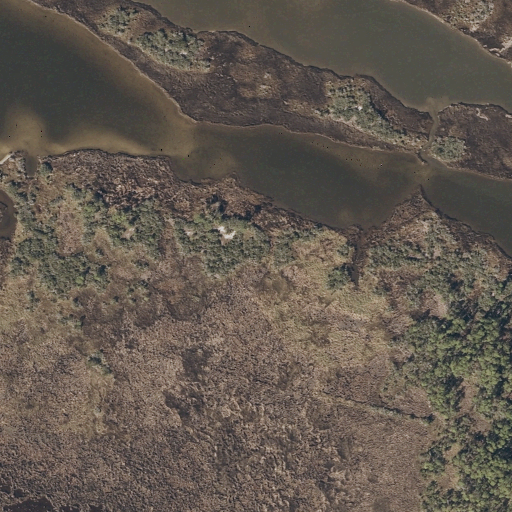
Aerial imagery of island in Mississippi named Horn Island containing herbaceous wetlands, open water, woody wetlands, and evergreen forest